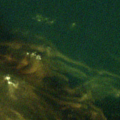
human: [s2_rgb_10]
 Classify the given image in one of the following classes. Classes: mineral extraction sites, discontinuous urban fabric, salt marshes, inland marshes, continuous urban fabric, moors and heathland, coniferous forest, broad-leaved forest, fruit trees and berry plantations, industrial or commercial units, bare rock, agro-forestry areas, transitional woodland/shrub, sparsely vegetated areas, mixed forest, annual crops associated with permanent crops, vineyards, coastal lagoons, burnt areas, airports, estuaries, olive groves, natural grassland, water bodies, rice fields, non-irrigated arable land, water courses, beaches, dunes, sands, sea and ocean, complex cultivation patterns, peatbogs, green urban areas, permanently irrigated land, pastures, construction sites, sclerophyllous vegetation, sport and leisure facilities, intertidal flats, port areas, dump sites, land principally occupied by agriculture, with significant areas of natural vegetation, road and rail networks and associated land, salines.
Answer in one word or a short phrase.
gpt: sea and ocean